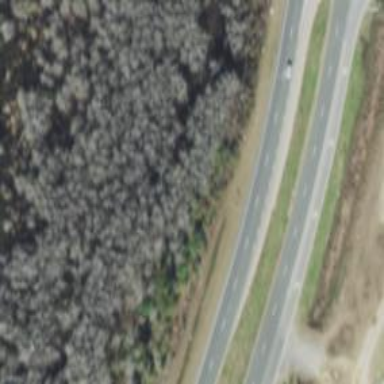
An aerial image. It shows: Asphalt road classified as trunk highway.